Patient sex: M
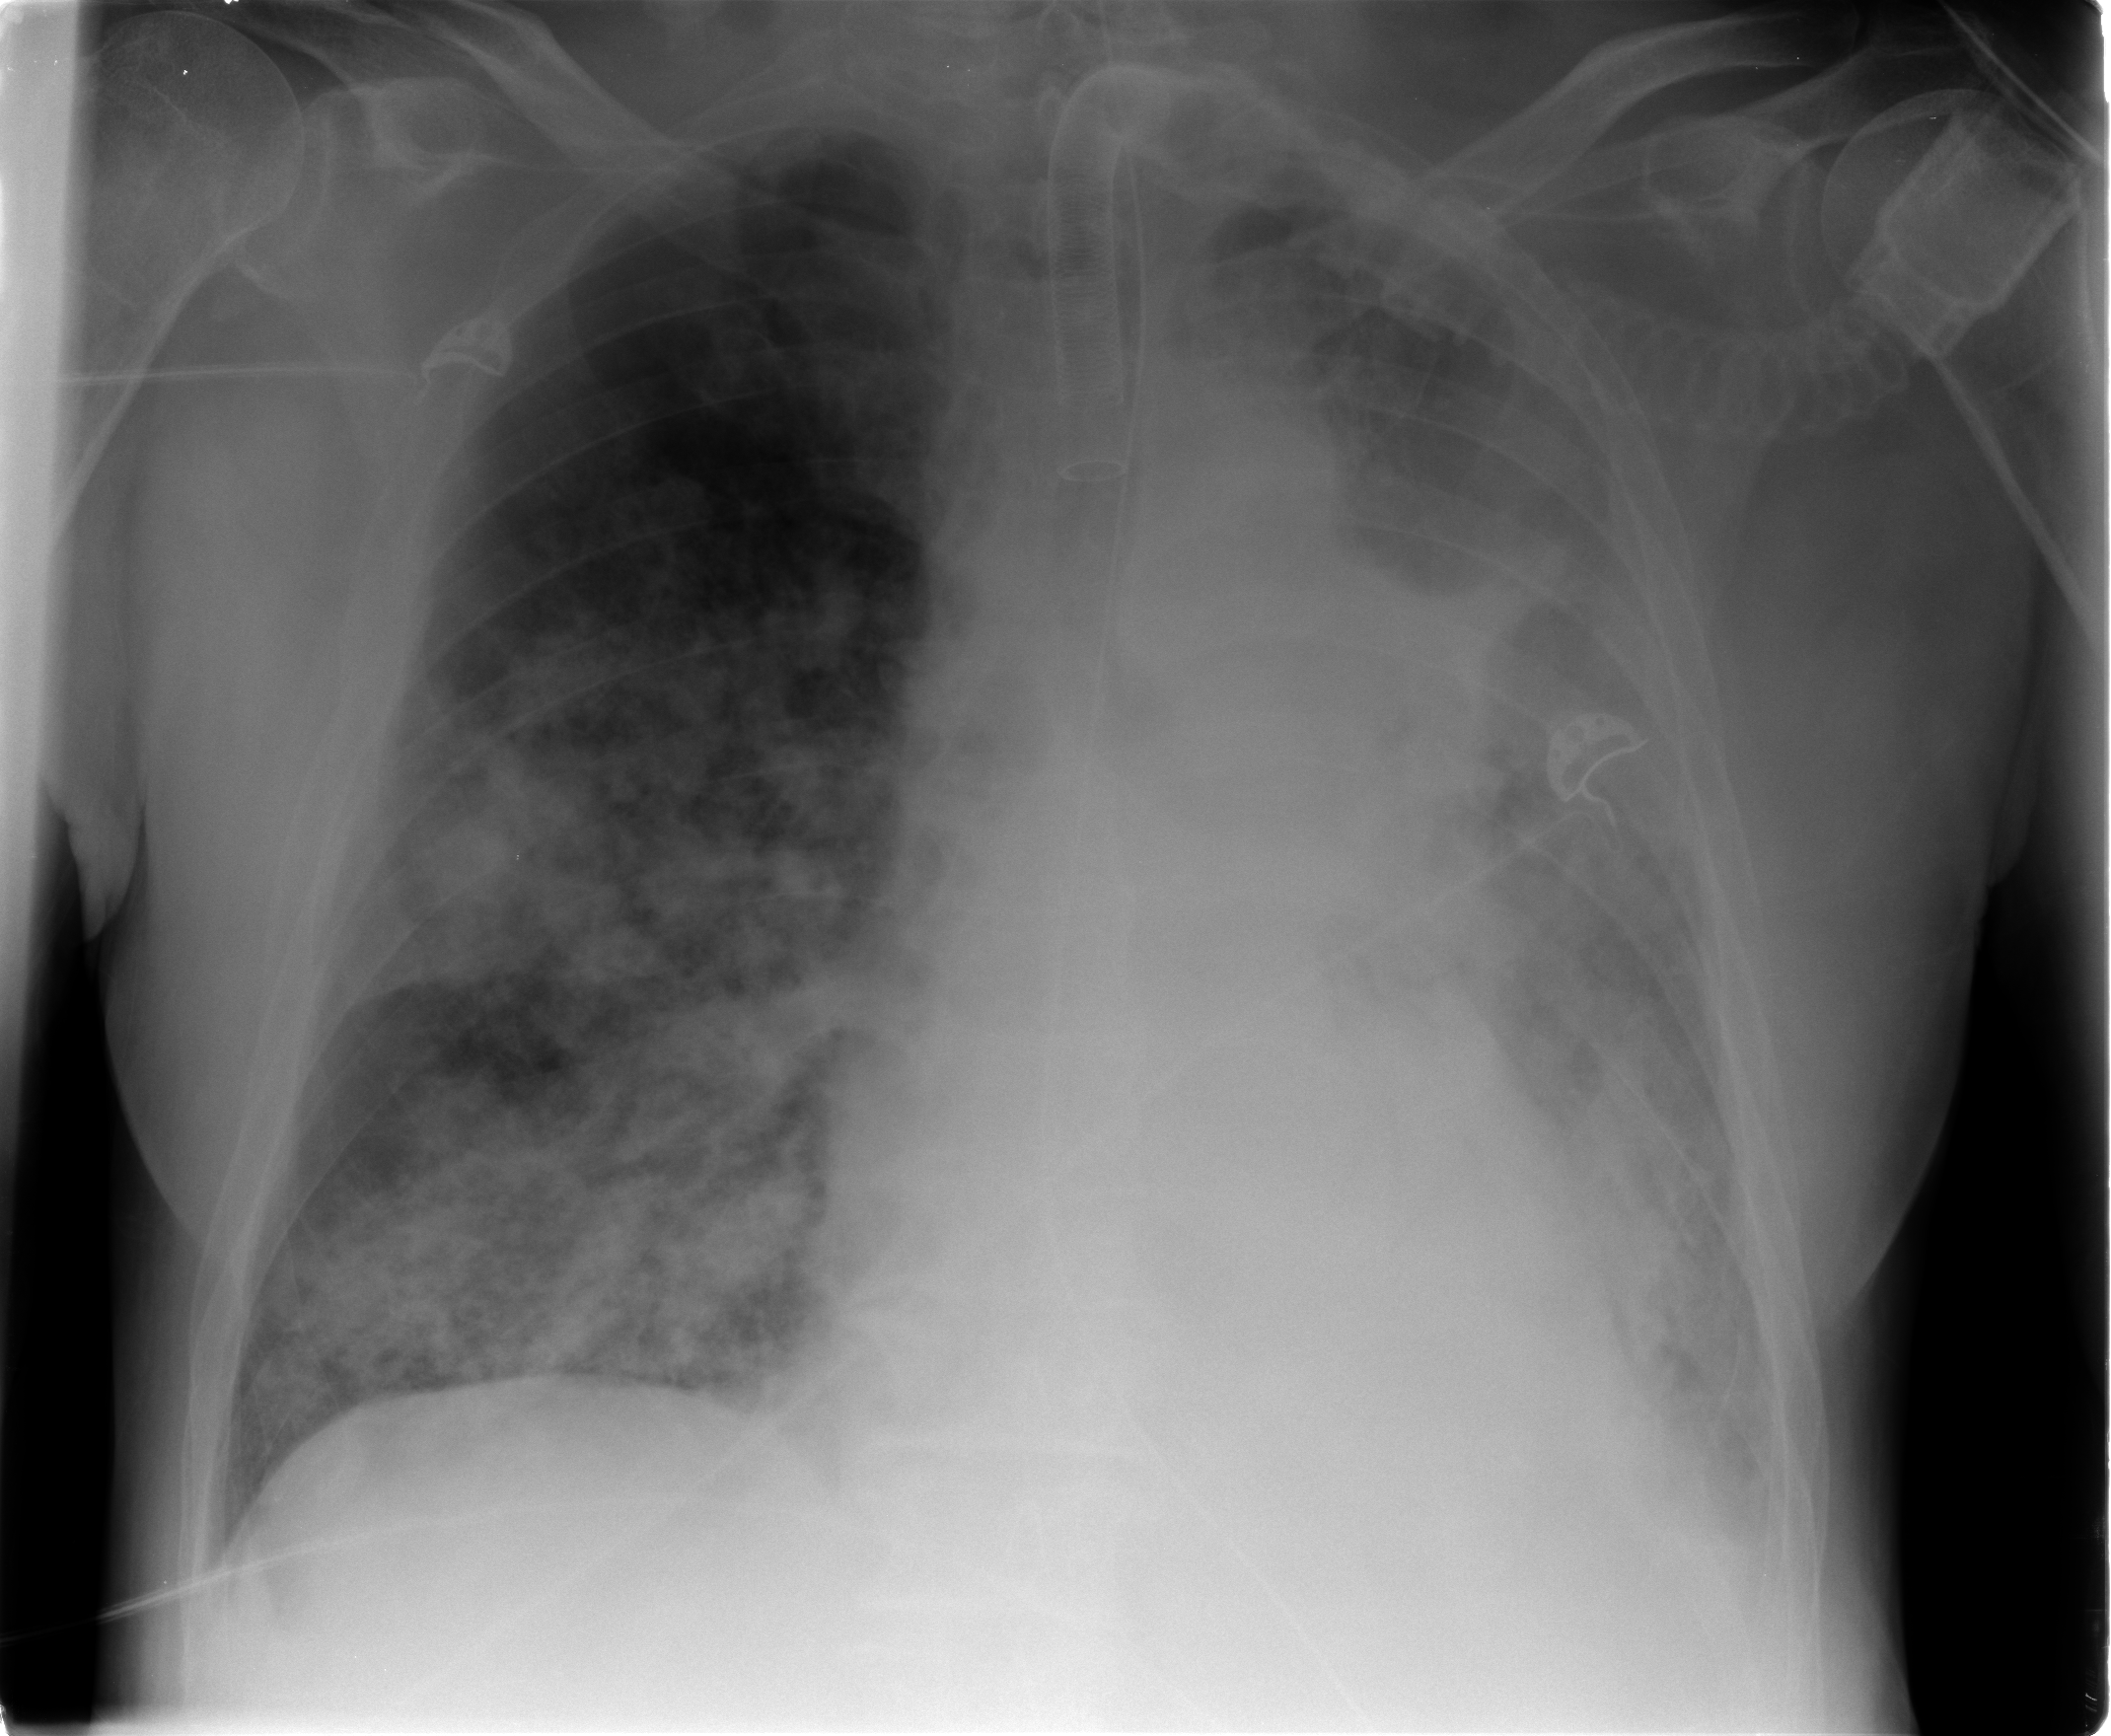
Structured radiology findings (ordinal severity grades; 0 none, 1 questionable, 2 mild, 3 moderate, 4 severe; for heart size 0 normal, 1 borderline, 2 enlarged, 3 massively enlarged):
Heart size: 0
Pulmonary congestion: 0
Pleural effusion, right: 0
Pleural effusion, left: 2
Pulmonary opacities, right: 3
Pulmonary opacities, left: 4
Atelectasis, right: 2
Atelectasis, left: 3